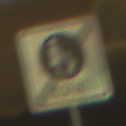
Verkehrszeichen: EndeFussgaengerzone
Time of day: SunriseSunset
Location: Outdoor (Nature)
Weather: PartlyCloudy
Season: NotSpecified
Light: Natural